Field crop: maize
Growth stage: 1
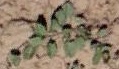
Species: convolvulus